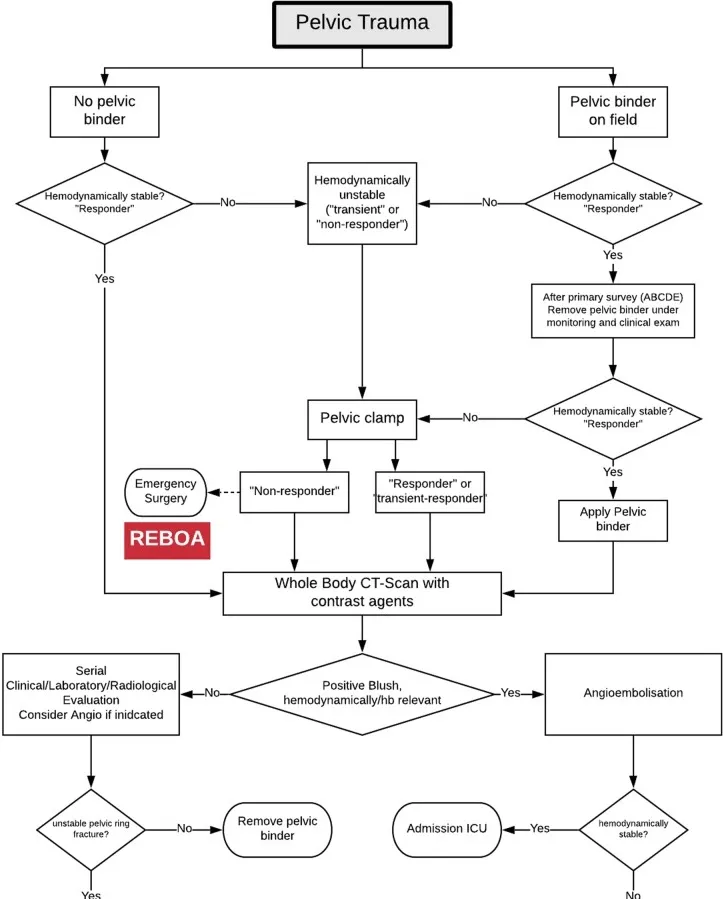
Leipzig Pelvic Trauma Algorithm in patients with hemorrhagic shock.
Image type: pathology (pas)